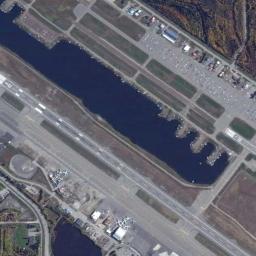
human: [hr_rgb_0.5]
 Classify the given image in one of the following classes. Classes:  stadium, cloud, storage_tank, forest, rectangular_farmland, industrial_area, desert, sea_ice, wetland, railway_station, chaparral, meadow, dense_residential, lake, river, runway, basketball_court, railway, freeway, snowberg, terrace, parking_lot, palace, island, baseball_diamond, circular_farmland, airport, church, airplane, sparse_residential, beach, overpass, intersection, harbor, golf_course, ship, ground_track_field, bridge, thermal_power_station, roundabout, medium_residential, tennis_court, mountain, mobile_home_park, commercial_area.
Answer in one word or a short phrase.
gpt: airport